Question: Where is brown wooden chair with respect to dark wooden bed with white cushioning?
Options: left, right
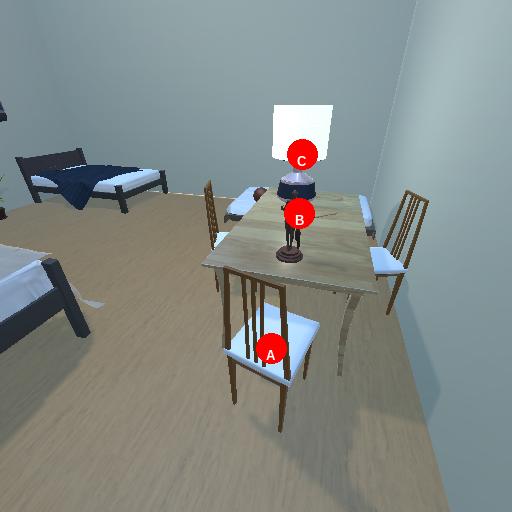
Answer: left